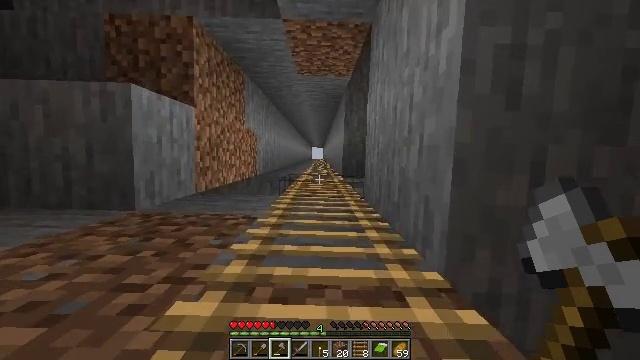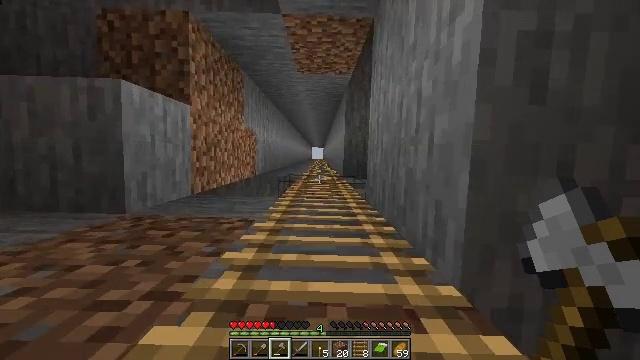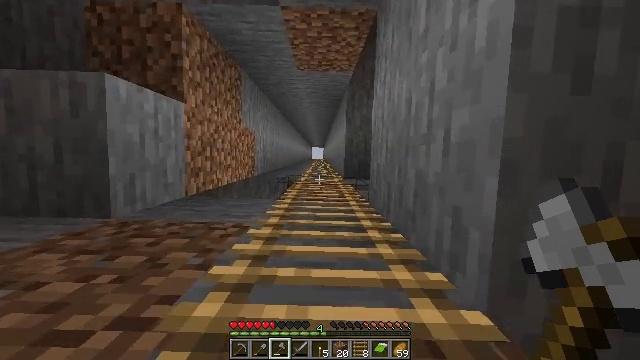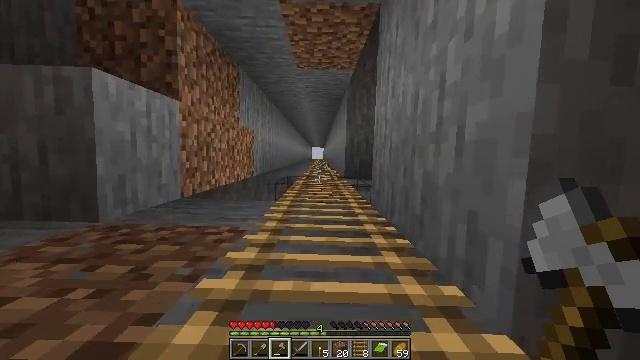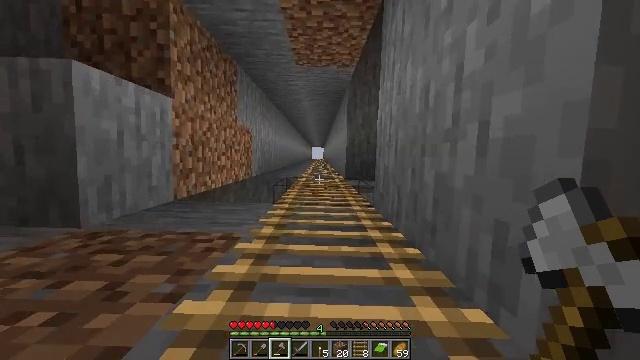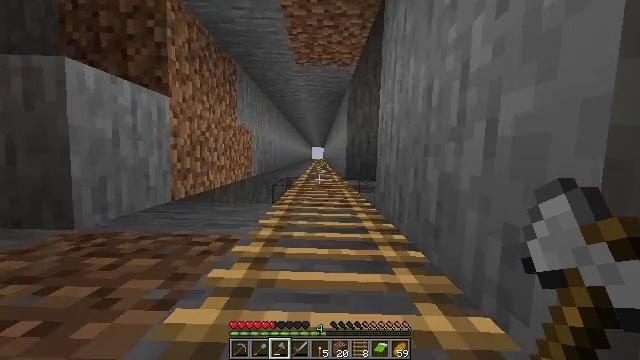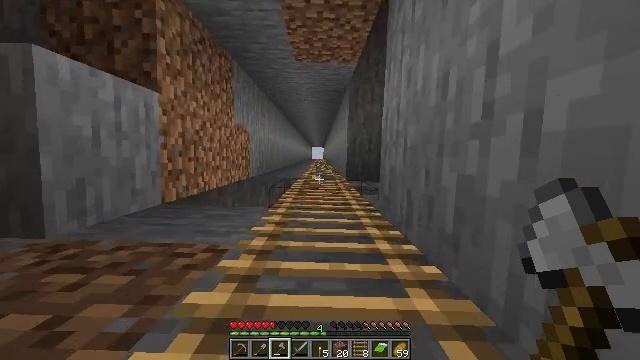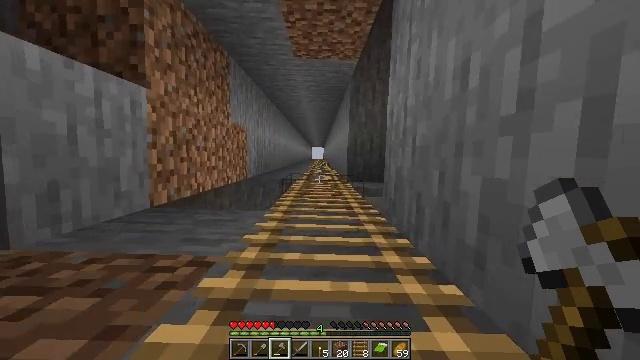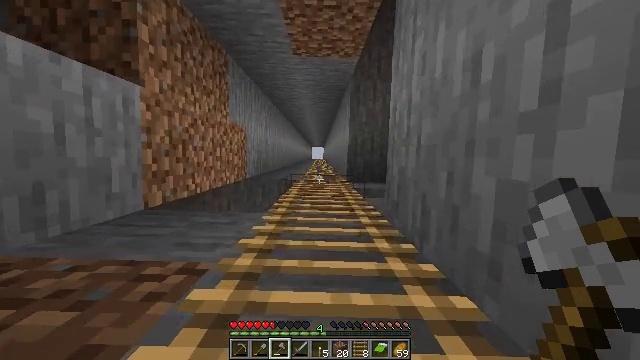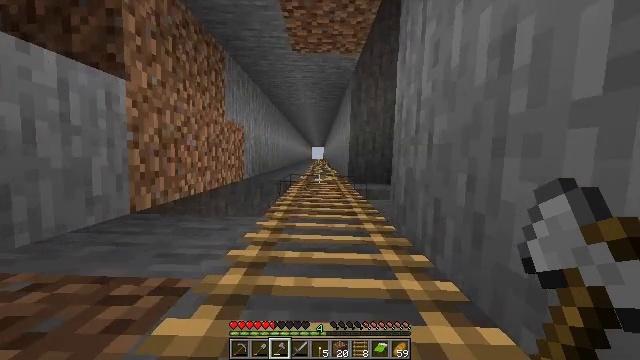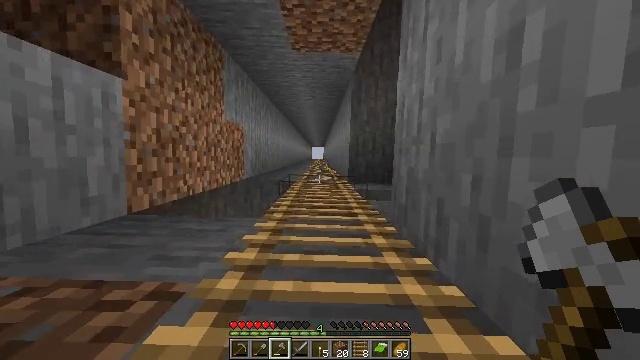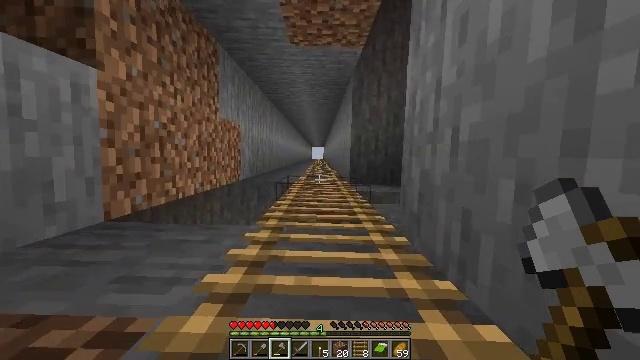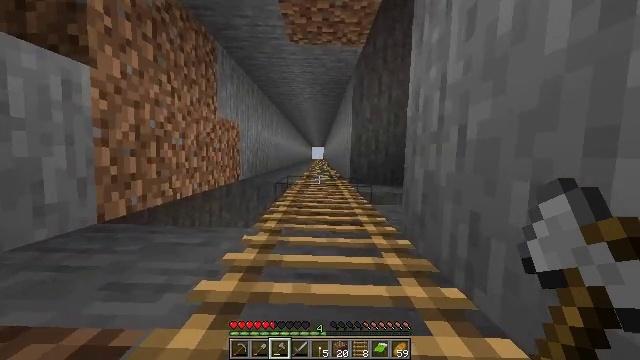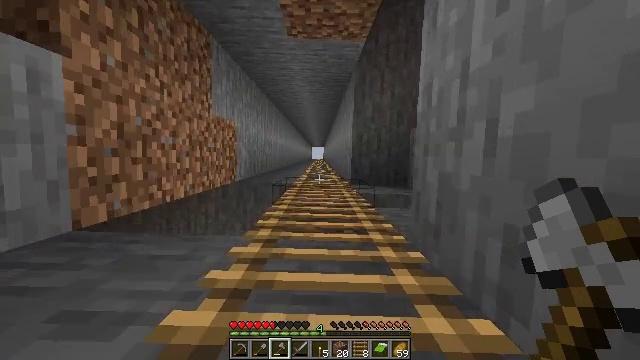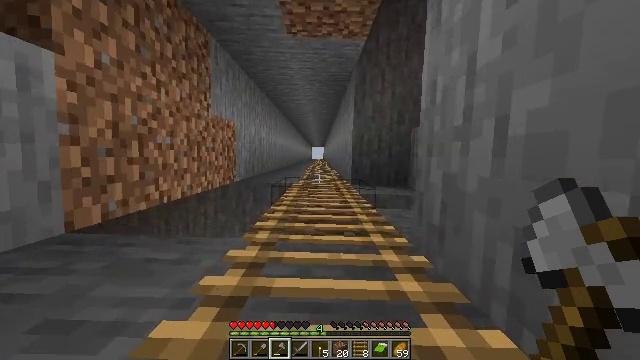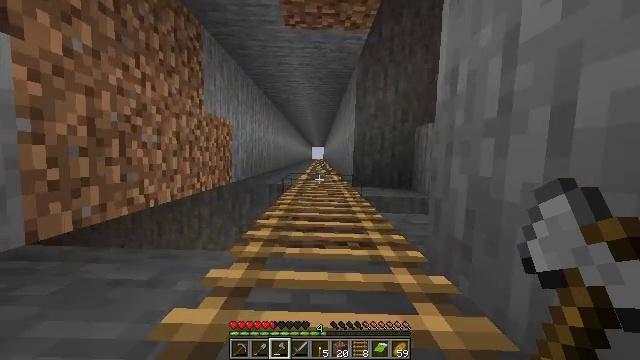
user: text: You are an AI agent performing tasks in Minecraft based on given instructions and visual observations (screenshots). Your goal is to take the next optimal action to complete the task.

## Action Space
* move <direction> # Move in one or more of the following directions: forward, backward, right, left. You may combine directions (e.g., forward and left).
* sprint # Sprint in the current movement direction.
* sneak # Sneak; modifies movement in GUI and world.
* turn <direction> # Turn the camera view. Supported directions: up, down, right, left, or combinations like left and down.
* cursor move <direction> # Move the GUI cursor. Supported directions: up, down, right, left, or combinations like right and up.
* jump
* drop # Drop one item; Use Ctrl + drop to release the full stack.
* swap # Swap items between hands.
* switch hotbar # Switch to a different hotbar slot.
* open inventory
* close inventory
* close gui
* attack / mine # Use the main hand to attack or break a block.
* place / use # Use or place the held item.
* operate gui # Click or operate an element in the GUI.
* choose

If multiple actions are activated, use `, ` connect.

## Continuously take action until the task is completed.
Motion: motion action
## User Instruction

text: Remove a ladder from the inventory.
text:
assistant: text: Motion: move forward, jump
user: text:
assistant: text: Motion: move forward, jump
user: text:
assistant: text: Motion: move forward, jump
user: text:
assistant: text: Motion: move forward, jump
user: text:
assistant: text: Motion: move forward, jump
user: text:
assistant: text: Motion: move forward, jump
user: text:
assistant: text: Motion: move forward, jump
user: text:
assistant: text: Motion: move forward, jump
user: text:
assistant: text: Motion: move forward, jump
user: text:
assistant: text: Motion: move forward, jump
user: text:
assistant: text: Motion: move forward, jump
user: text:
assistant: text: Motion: move forward, jump
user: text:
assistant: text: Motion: move forward, jump
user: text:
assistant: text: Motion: move forward, jump
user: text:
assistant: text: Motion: move forward, jump
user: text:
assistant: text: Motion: move forward, jump
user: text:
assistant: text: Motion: move forward, jump
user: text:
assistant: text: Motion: move forward, jump
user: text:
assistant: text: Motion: move forward, jump
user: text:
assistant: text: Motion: move forward, jump
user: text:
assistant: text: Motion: move forward, jump
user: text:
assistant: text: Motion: move forward, jump
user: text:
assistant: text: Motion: move forward, jump
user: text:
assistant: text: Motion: move forward, jump
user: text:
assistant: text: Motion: move forward, jump
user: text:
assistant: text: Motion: move forward, jump
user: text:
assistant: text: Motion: move forward, jump
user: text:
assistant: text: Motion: move forward, jump
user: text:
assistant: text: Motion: move forward, jump
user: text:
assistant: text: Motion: move forward, jump